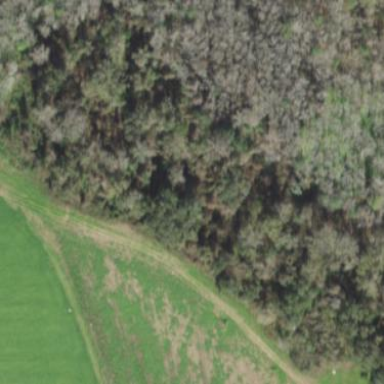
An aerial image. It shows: Mixed leaf woodland.